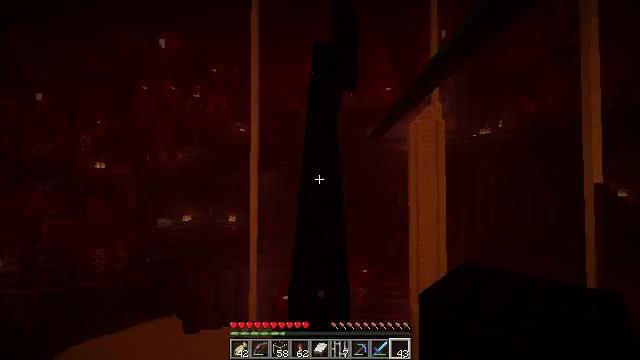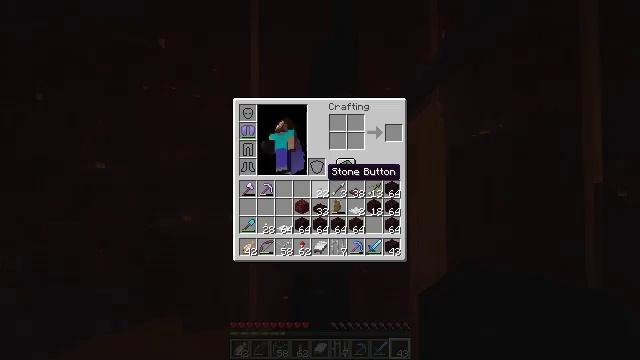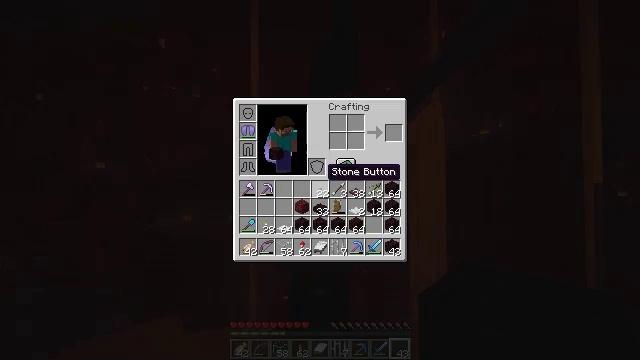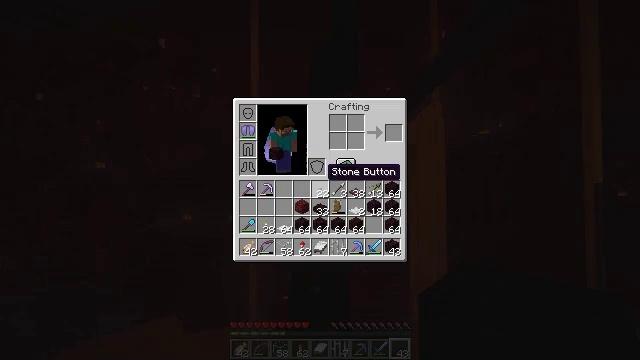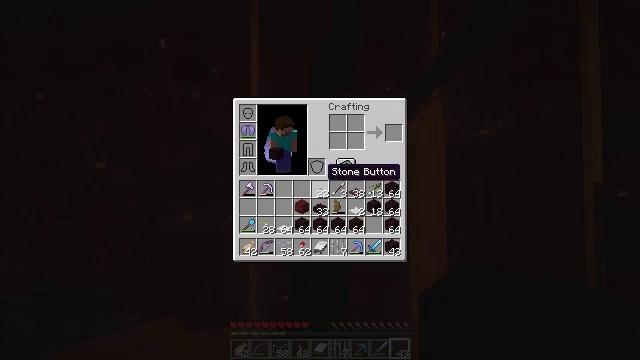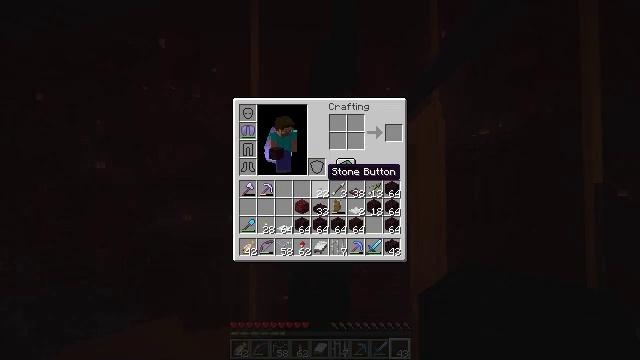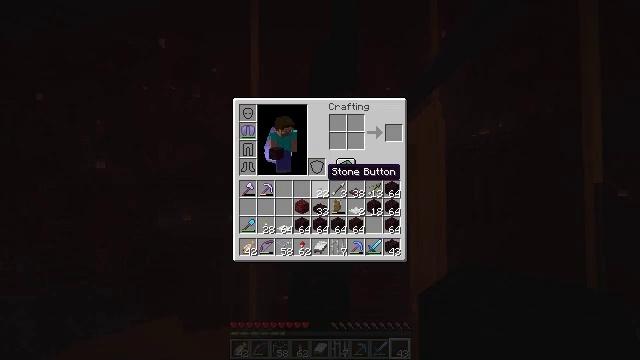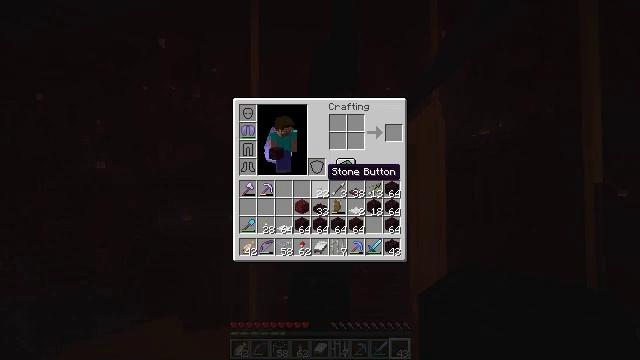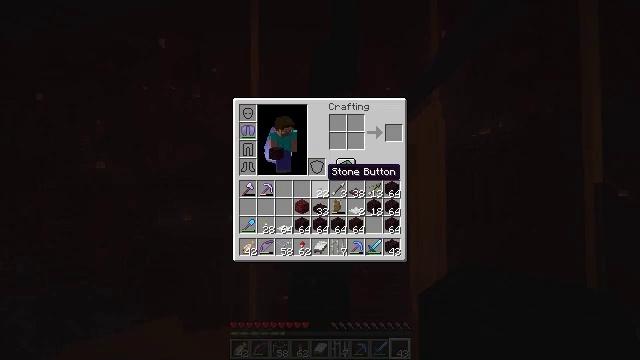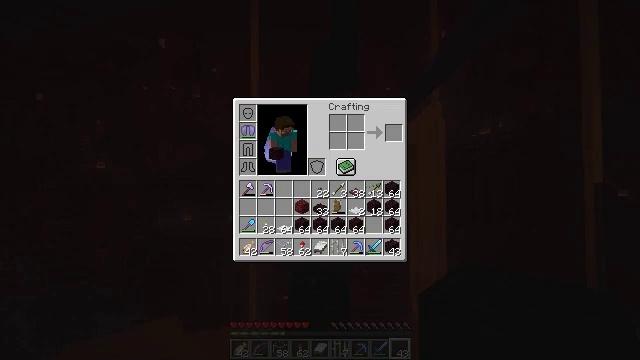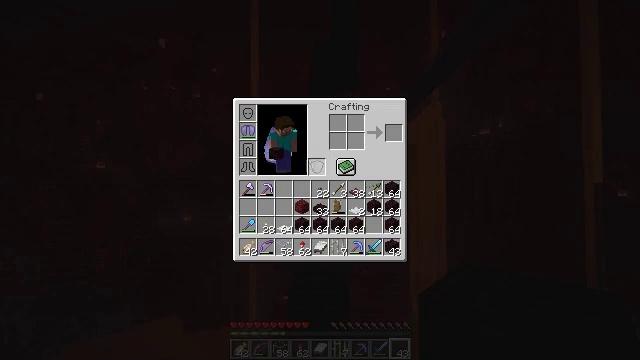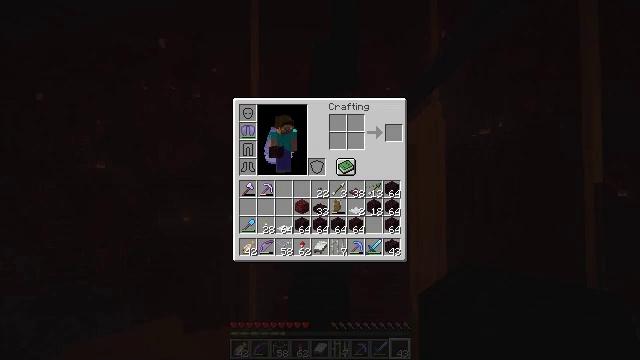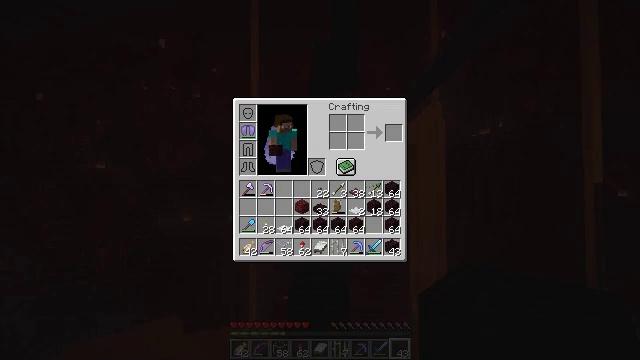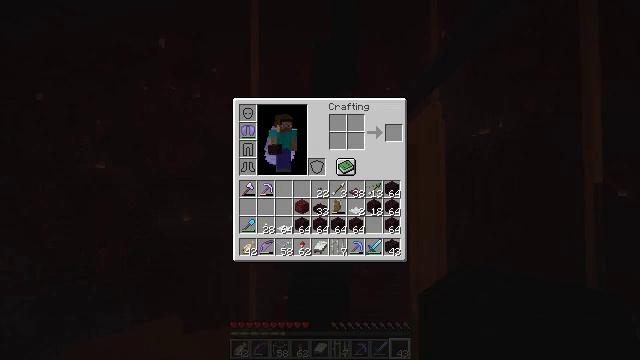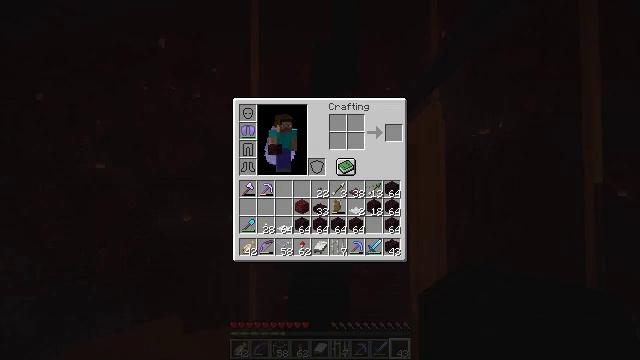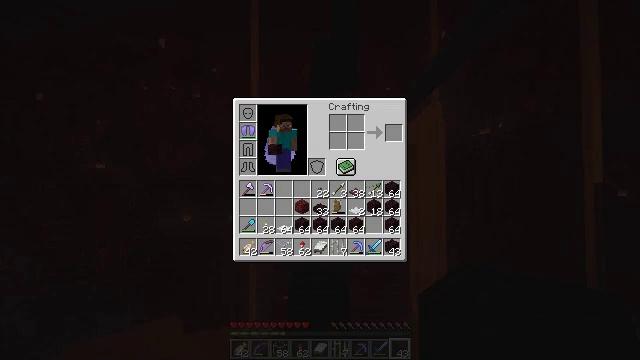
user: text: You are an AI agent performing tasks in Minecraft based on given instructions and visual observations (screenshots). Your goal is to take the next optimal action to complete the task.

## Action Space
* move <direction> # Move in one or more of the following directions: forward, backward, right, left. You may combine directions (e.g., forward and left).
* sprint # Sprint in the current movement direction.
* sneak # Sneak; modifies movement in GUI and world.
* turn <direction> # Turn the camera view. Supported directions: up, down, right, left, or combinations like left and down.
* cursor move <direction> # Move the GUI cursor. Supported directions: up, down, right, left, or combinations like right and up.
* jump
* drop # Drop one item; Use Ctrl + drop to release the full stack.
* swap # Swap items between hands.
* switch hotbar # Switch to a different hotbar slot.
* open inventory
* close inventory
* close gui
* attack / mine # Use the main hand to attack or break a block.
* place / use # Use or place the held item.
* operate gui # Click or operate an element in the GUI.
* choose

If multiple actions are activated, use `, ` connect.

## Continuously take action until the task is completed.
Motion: motion action
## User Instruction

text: Collect nether bricks for building.
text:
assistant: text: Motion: open inventory
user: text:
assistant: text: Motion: no_op
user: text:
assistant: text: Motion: no_op
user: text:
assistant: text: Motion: no_op
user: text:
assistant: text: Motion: no_op
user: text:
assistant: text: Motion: no_op
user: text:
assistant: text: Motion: no_op
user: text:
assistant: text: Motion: no_op
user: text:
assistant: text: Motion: no_op
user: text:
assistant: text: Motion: cursor move up
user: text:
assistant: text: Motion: cursor move up
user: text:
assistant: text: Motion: no_op
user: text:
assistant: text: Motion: no_op
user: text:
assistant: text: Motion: no_op
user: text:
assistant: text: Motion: no_op
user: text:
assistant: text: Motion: no_op
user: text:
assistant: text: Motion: no_op
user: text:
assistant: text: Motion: no_op
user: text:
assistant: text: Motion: no_op
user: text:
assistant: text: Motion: no_op
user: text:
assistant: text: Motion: no_op
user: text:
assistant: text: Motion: no_op
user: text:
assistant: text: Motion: no_op
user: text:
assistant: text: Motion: no_op
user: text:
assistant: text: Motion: no_op
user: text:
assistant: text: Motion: no_op
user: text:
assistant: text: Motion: no_op
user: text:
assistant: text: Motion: no_op
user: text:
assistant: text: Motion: no_op
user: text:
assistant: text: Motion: no_op